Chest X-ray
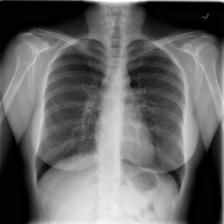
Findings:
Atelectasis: negative
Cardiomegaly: negative
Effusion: negative
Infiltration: negative
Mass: negative
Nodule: negative
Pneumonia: negative
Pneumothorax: negative
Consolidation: negative
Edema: negative
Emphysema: negative
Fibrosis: negative
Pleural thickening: negative
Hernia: negative